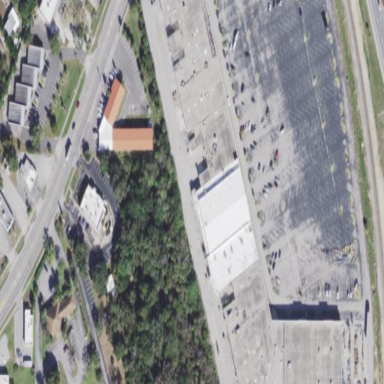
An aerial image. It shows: Retail building.